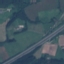
Land use / land cover class: Highway